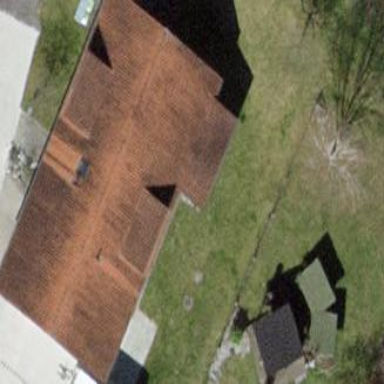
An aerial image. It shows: Detached building with gabled roof.